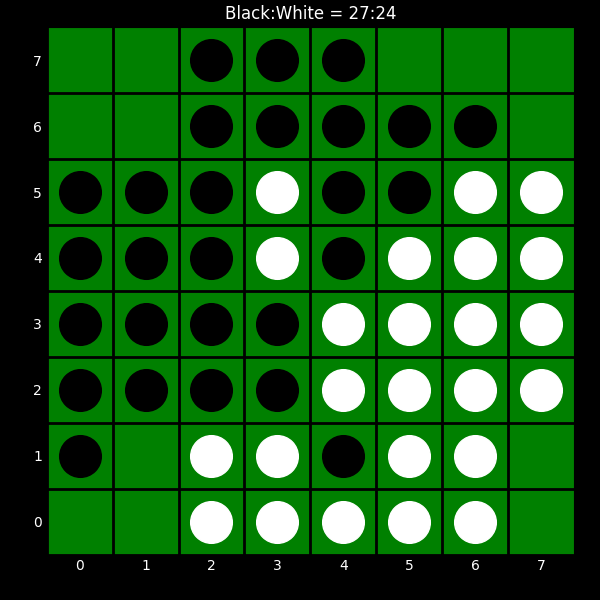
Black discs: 27
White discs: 24